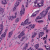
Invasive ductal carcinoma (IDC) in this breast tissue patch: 1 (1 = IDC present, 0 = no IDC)